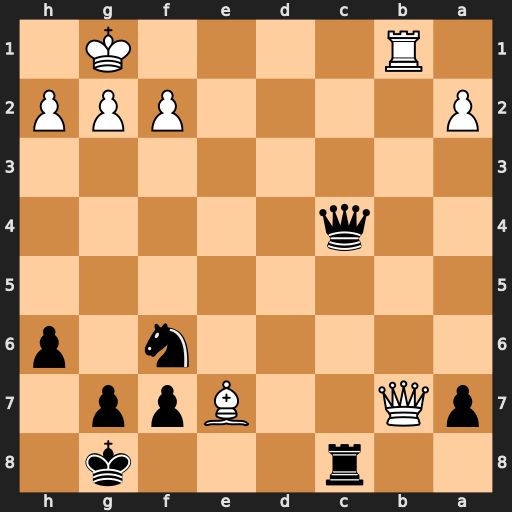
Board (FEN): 2r3k1/pQ2Bpp1/5n1p/8/2q5/8/P4PPP/1R4K1
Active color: b
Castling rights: -
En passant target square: -
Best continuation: Qc1+ Rxc1 Rxc1#